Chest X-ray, PA view. Patient: 30 years old, sex M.
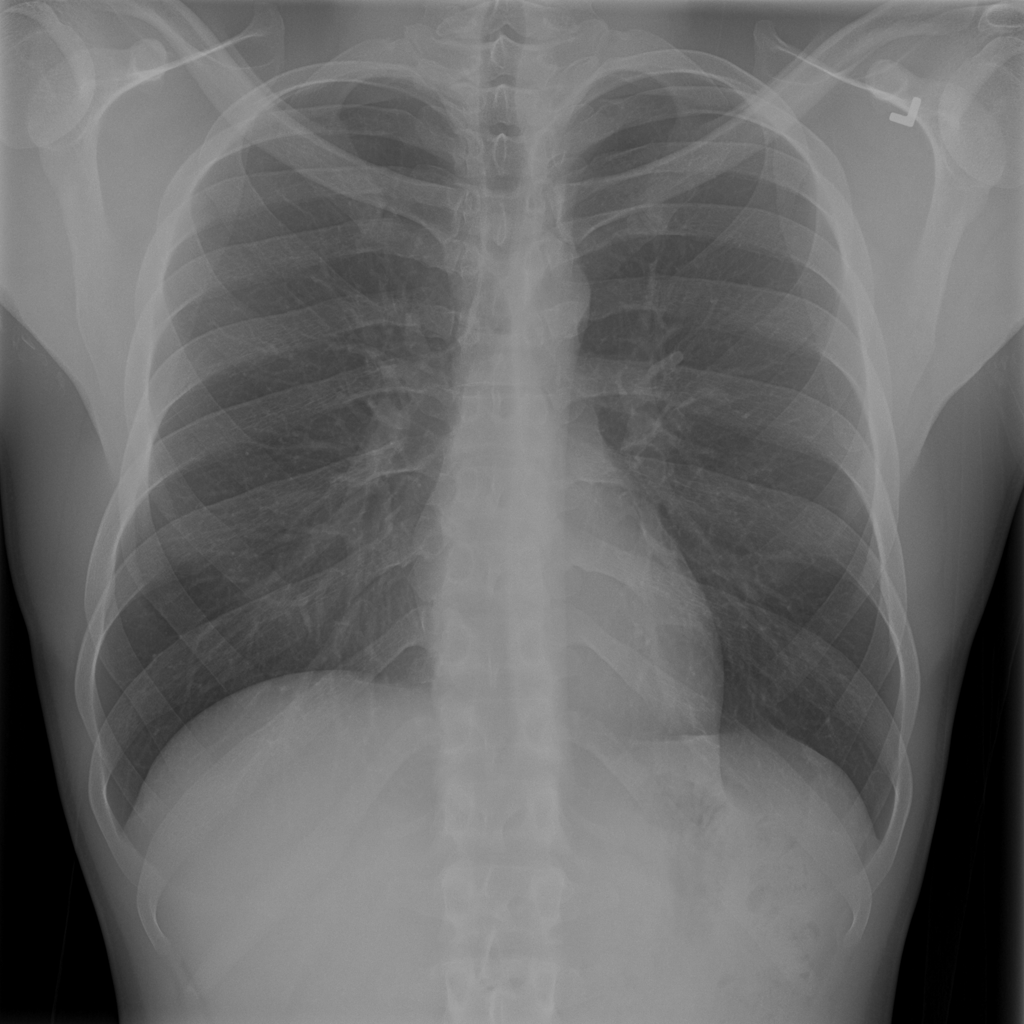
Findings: No Finding